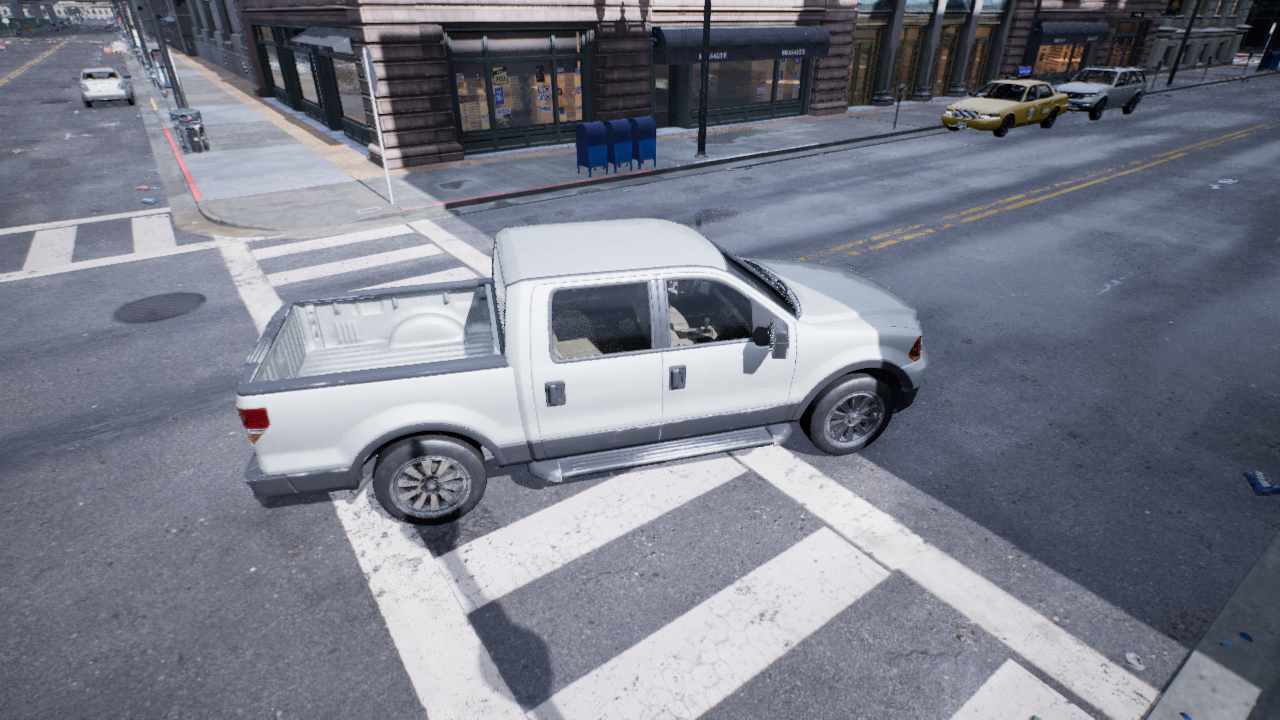
Venue: intersection
Lighting: overcast
Vehicle rig: pickup